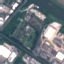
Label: Industrial